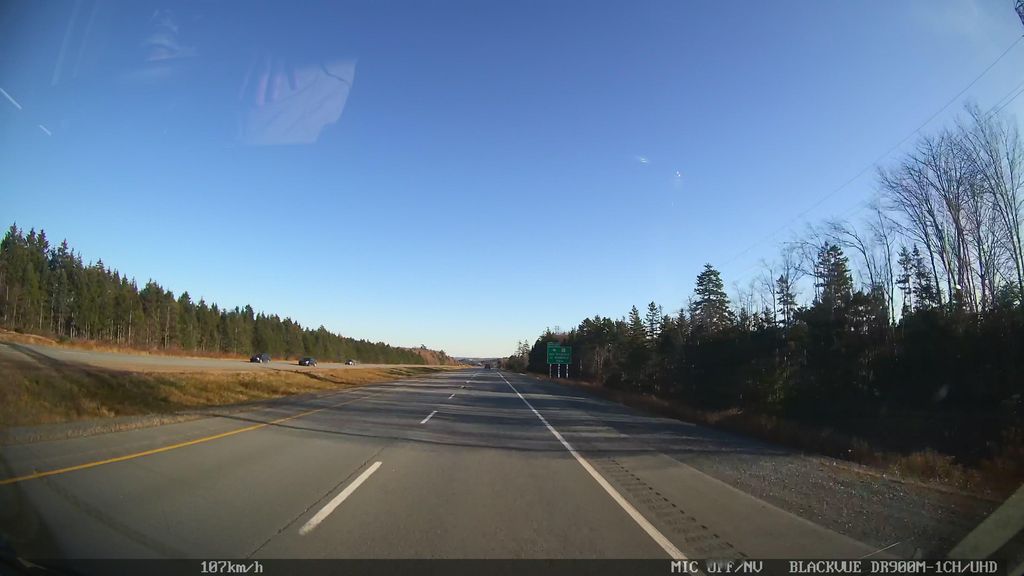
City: halifax